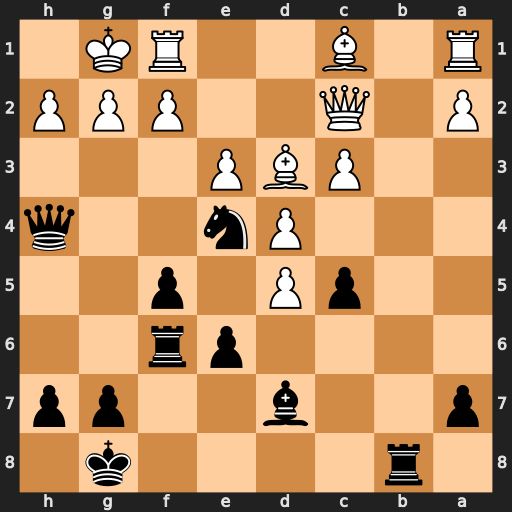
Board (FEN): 1r4k1/p2b2pp/4pr2/2pP1p2/3Pn2q/2PBP3/P1Q2PPP/R1B2RK1
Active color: b
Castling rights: -
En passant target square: -
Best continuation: Rh6 h3 Ng5 f4 Nxh3+